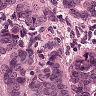
Metastatic tissue present: yes